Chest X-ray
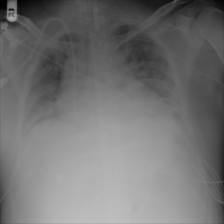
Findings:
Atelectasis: negative
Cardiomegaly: negative
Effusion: negative
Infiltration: positive
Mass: negative
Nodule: negative
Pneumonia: negative
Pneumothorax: negative
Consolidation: negative
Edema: negative
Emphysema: negative
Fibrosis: negative
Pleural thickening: negative
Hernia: negative